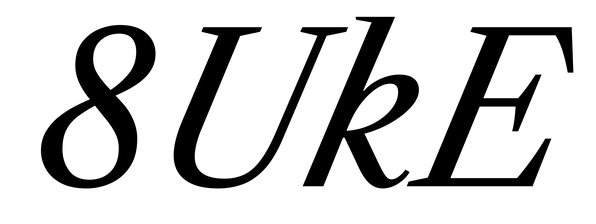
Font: LibreCaslonText-Italic_Italic